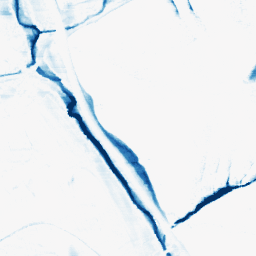
Category: morphological
Decomposition family: morphological_rect
Decomposition parameters: operation: closing
width: 20
height: 5
Upsampling method: regularized
Upsampling parameters: scale: 4
lambda_reg: 0.01
Upsampling scale: 4